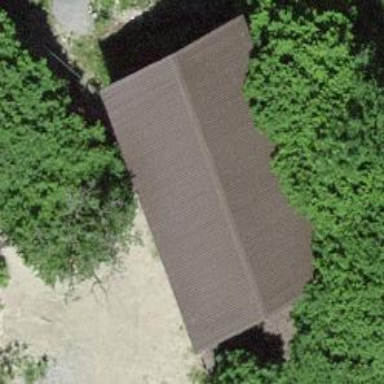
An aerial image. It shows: Shed building.